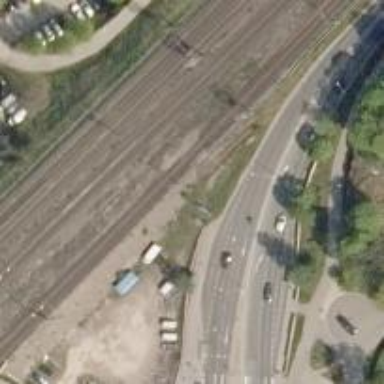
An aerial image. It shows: Railway with continuous electrified contact lines.